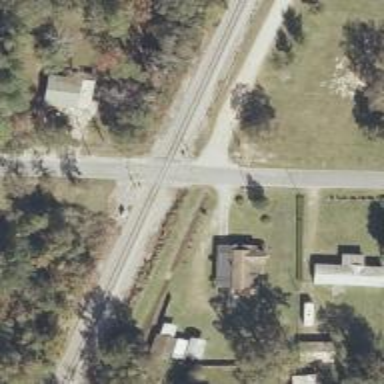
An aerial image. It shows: Level crossing with lights at railway intersection.